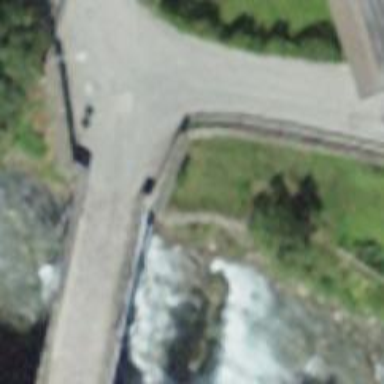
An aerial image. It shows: Unclassified road with bridge made of unhewn cobblestone.